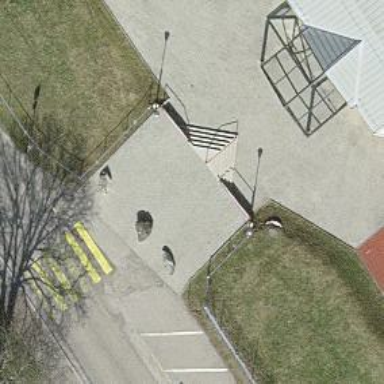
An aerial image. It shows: Set of steps on the road.